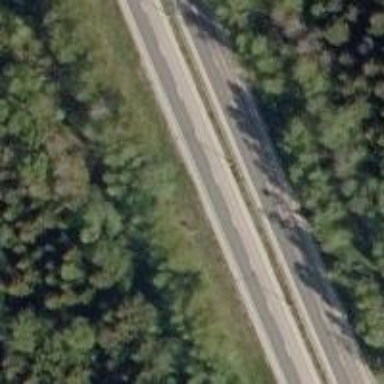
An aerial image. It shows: Asphalt trunk highway with embankment.